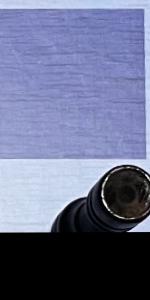
Label: Rook_Black